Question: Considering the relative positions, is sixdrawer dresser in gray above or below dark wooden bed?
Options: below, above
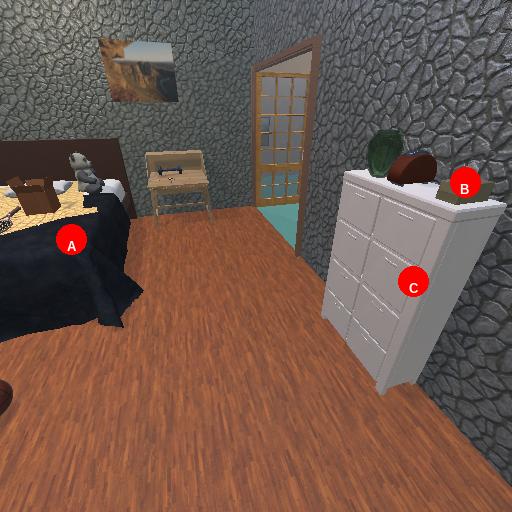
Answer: below